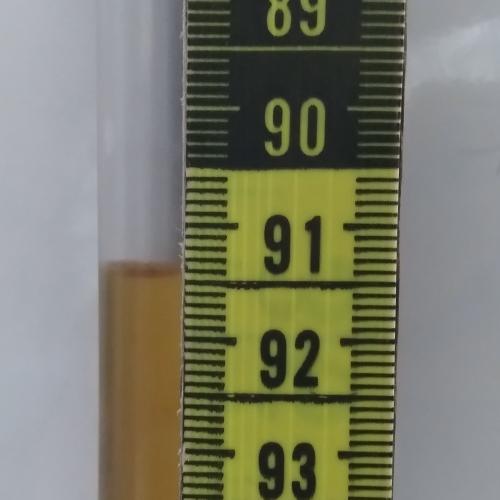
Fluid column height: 91.4 cm